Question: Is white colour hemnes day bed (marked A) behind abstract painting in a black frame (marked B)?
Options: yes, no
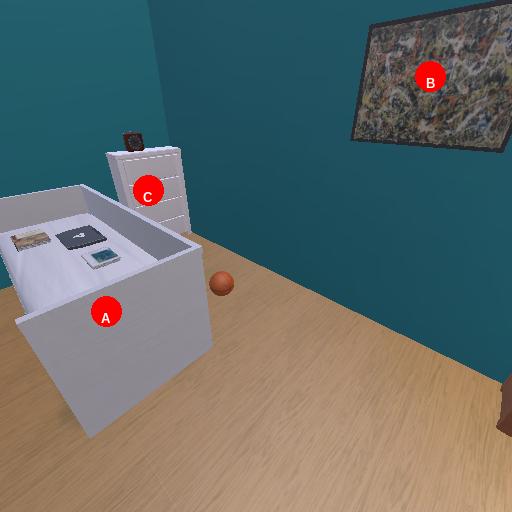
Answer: yes